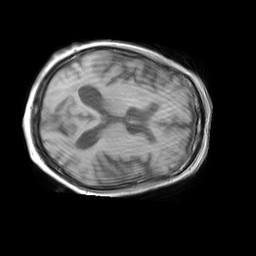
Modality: T1w
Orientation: axial
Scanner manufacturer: philips
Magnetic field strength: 3 T
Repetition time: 0.2605 s
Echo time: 0.002302 s